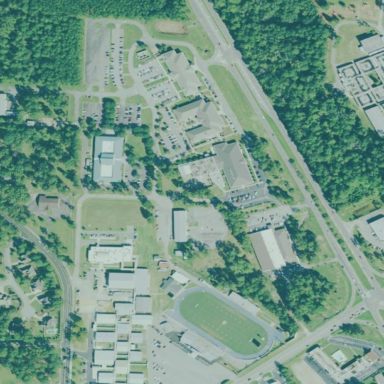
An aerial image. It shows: College or university.